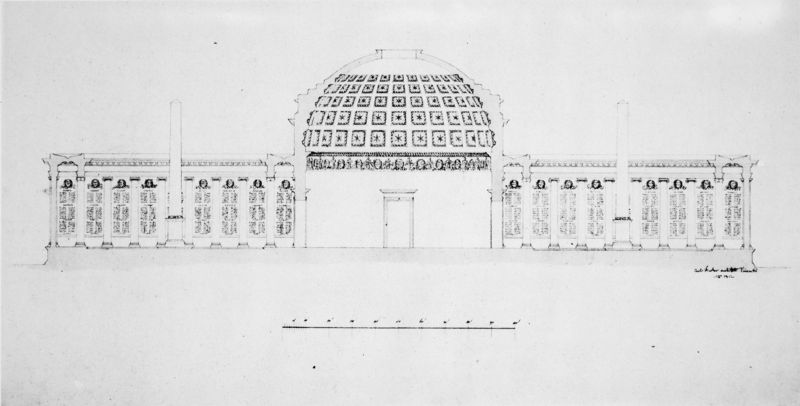
Titel: Armeedenkmal am Königsplatz in München, Längsschnitt
Künstler: Carl von Fischer
Standort: München
Institution: Oberste Baubehörde, Plansammlung
Schlagwörter: fenster, grau, schwarz, skizze, säule, säulen, tür, weiss, zeichnung, dach, gebäude, haus, schloss, muster, ornament, architektur, kirche, decke, klassizismus, kreis, rund, relief, schiff, ansicht, fassade, fassaden, italien, linien, kuppel, symmetrie, ornamente, striche, tor, halle, eingang, gang, gewölbe, antike, münchen, palast, palazzo, dom, schnitt, schwarz-weiss, loch, radierung, entwurf, architrav, pantheon, rom, fries, gesims, voluten, seitenschiff, antik, zentral, struktur, obelisk, plan, achsen, kasetten, kassetten, kassettendecke, querschnitt, bauen, grundriss, massstab, aufriss, inschriften, zentralbau, okulus, basen, fundament, gesimse, längsschnitt, boullee, kassetendecke, panteon, mass, masstab, kassetierung, archtirav, aäule, boulle, obelisken, zeic, obeliks, altes museum, ufriss, assangabe, skale